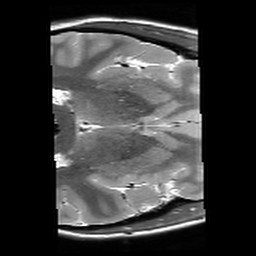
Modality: T2starw
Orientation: axial
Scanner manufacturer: siemens
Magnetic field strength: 3 T
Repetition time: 9.86 s
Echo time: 0.05 s